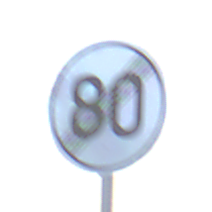
Verkehrszeichen: EndeGeschwindigkeit80
Umgebung: Outdoor, Nature
Tageszeit: SunriseSunset
Wetter: PartlyCloudy
Licht: Natural
Jahreszeit: NotSpecified
Kontrast: LowContrast